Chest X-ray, PA view. Patient: 56 years old, sex F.
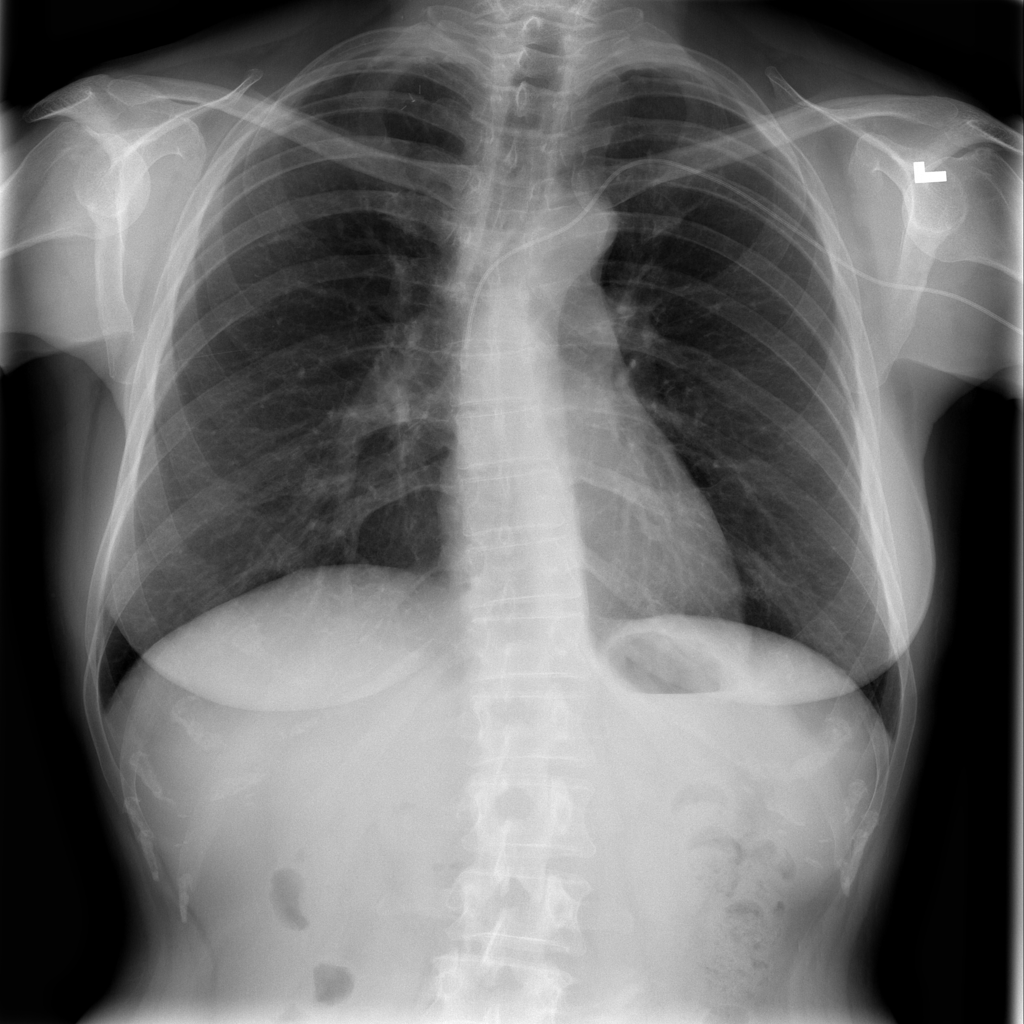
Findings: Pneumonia